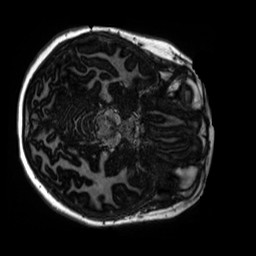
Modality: MP2RAGE
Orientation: axial
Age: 9
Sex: female
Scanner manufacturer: siemens
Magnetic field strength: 3 T
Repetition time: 4 s
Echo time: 0.00303 s